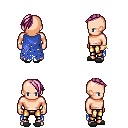
a pixel art fantasy rpg character, male body template, human, light skin, blue tattered cape, gold greaves, pink long mohawk hairstyle, bracelets, gray slippers, four views (front, back, left, right), 2x2 character sprite sheet, small pixel art, hard edges, no anti-aliasing